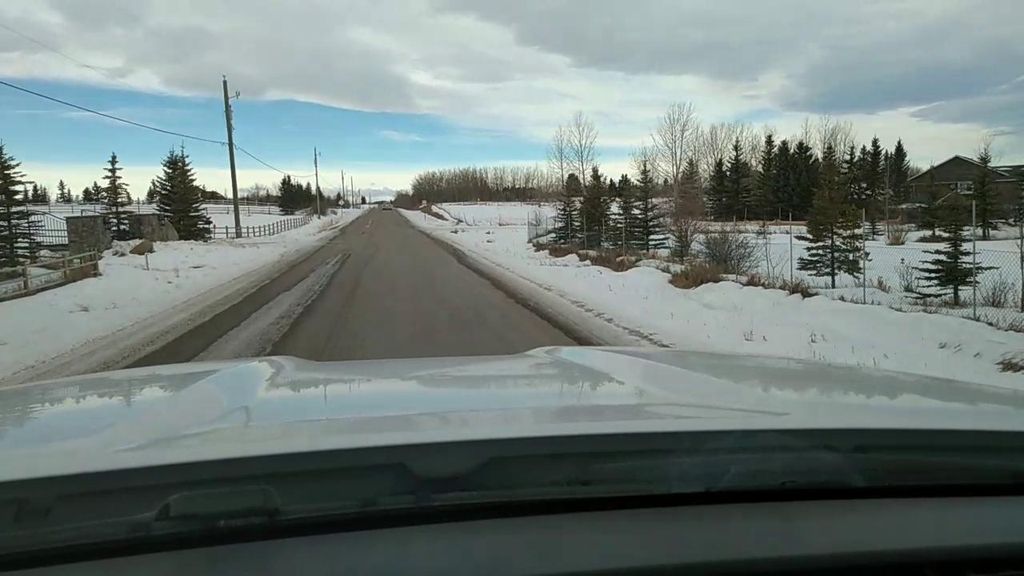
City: calgary